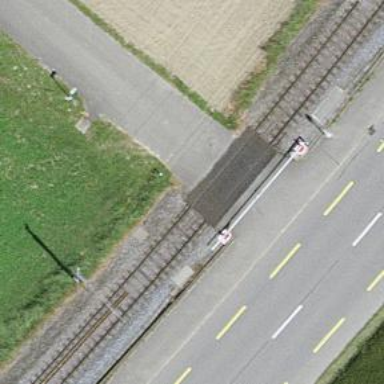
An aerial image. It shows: Lift gate barrier.